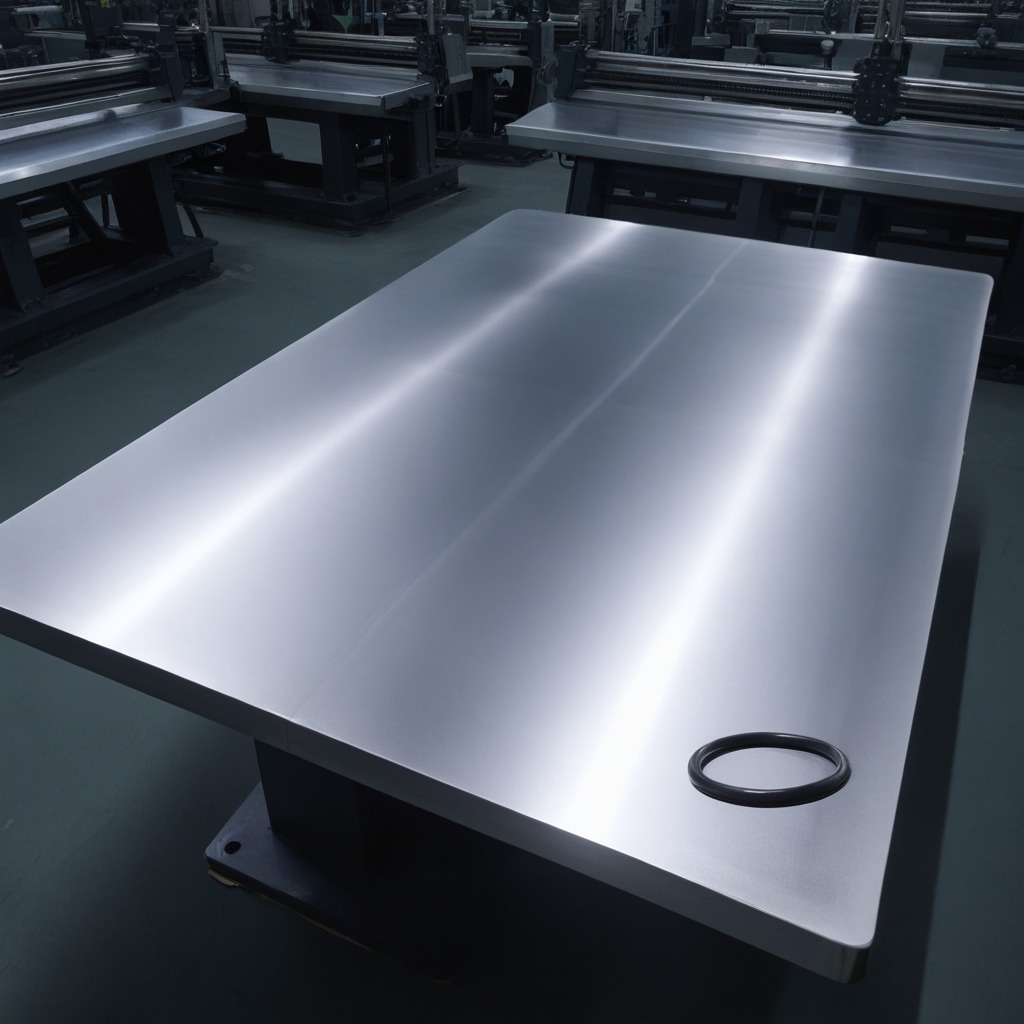
A rubber O-ring is lying on the tabletop.